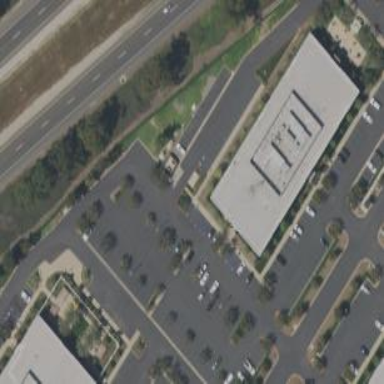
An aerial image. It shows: Office building.